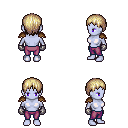
a pixel art fantasy rpg character, female body template, dark elf, purple skin, leather shoulder armor, magenta pants, white blonde plain hairstyle, metal gloves, four views (front, back, left, right), 2x2 character sprite sheet, small pixel art, hard edges, no anti-aliasing